Aerial crown-view tile of a tropical tree (Barro Colorado Island, Panama), acquired 20240813:
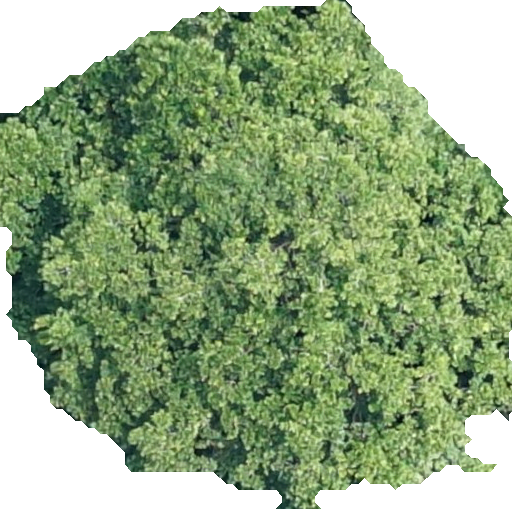
Species: Anacardium excelsum
GBIF accepted scientific name: Anacardium excelsum
Crown area: 305.657 m²